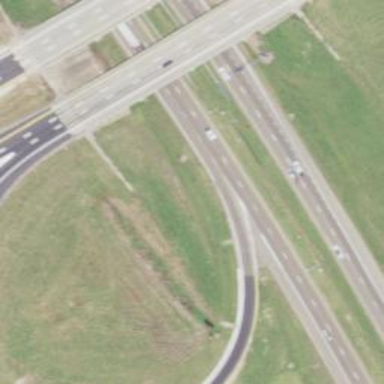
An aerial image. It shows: This image shows trunk highway that functions as expressway.